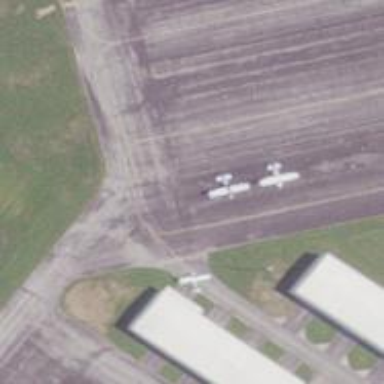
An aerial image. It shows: View of taxiway at the airport.